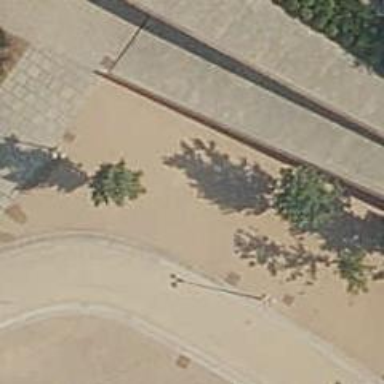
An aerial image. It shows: Compacted footway.